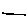
Label: line